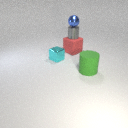
small blue metal sphere above large red rubber cube